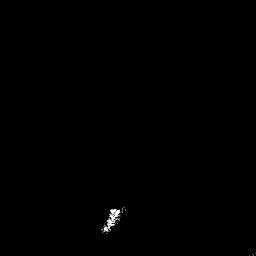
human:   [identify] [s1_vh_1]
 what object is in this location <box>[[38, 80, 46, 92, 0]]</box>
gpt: <ref>1 medium ship at the bottom</ref>